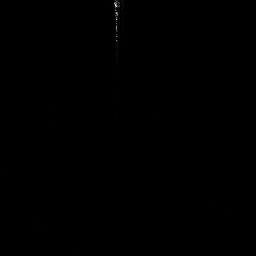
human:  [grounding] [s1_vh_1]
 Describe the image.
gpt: In the satellite image, there is  <ref>1 small ship </ref> <box>[[42, 0, 46, 16, 0]]</box> located at top.